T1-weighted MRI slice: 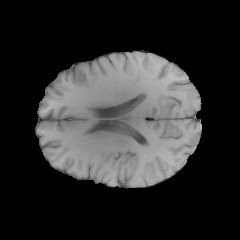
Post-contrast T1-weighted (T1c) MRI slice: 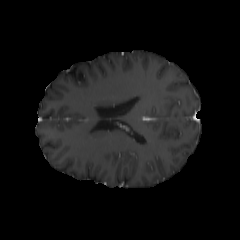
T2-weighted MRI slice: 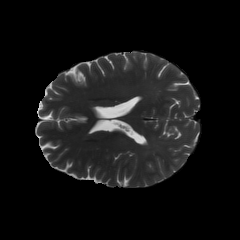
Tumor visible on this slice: yes